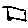
Label: car